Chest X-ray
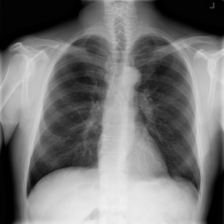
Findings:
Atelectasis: negative
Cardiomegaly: negative
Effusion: negative
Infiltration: negative
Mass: negative
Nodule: negative
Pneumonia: negative
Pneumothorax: negative
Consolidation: negative
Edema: negative
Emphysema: negative
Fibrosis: negative
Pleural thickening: negative
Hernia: negative